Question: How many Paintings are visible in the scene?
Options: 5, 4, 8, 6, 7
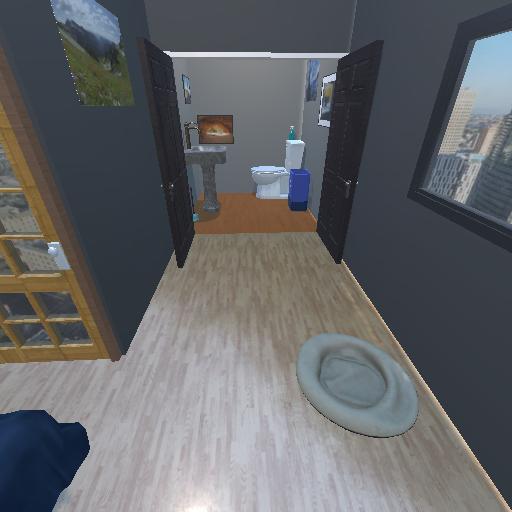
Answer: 5